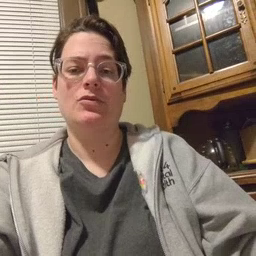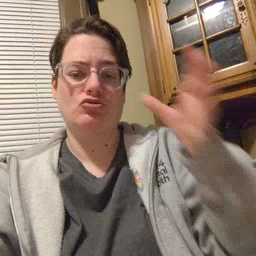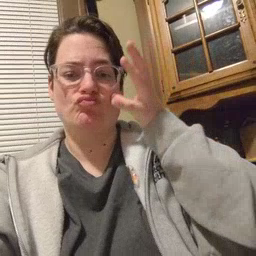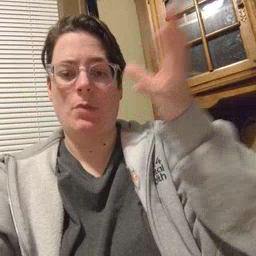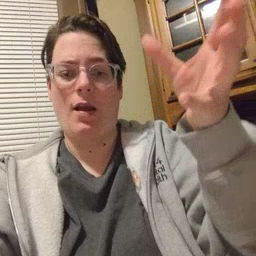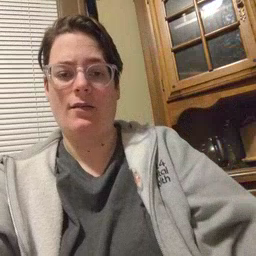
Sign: grandpa